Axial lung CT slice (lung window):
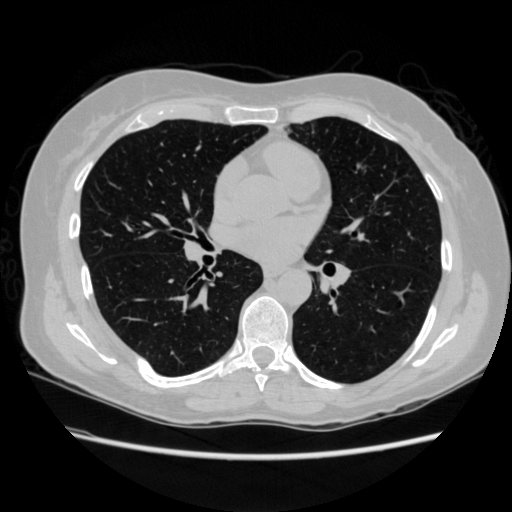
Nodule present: no